Interaction volume radius: 5 \u00c5
Interaction volume height: 10 \u00c5
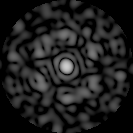
Disorder parameter: 0.8294